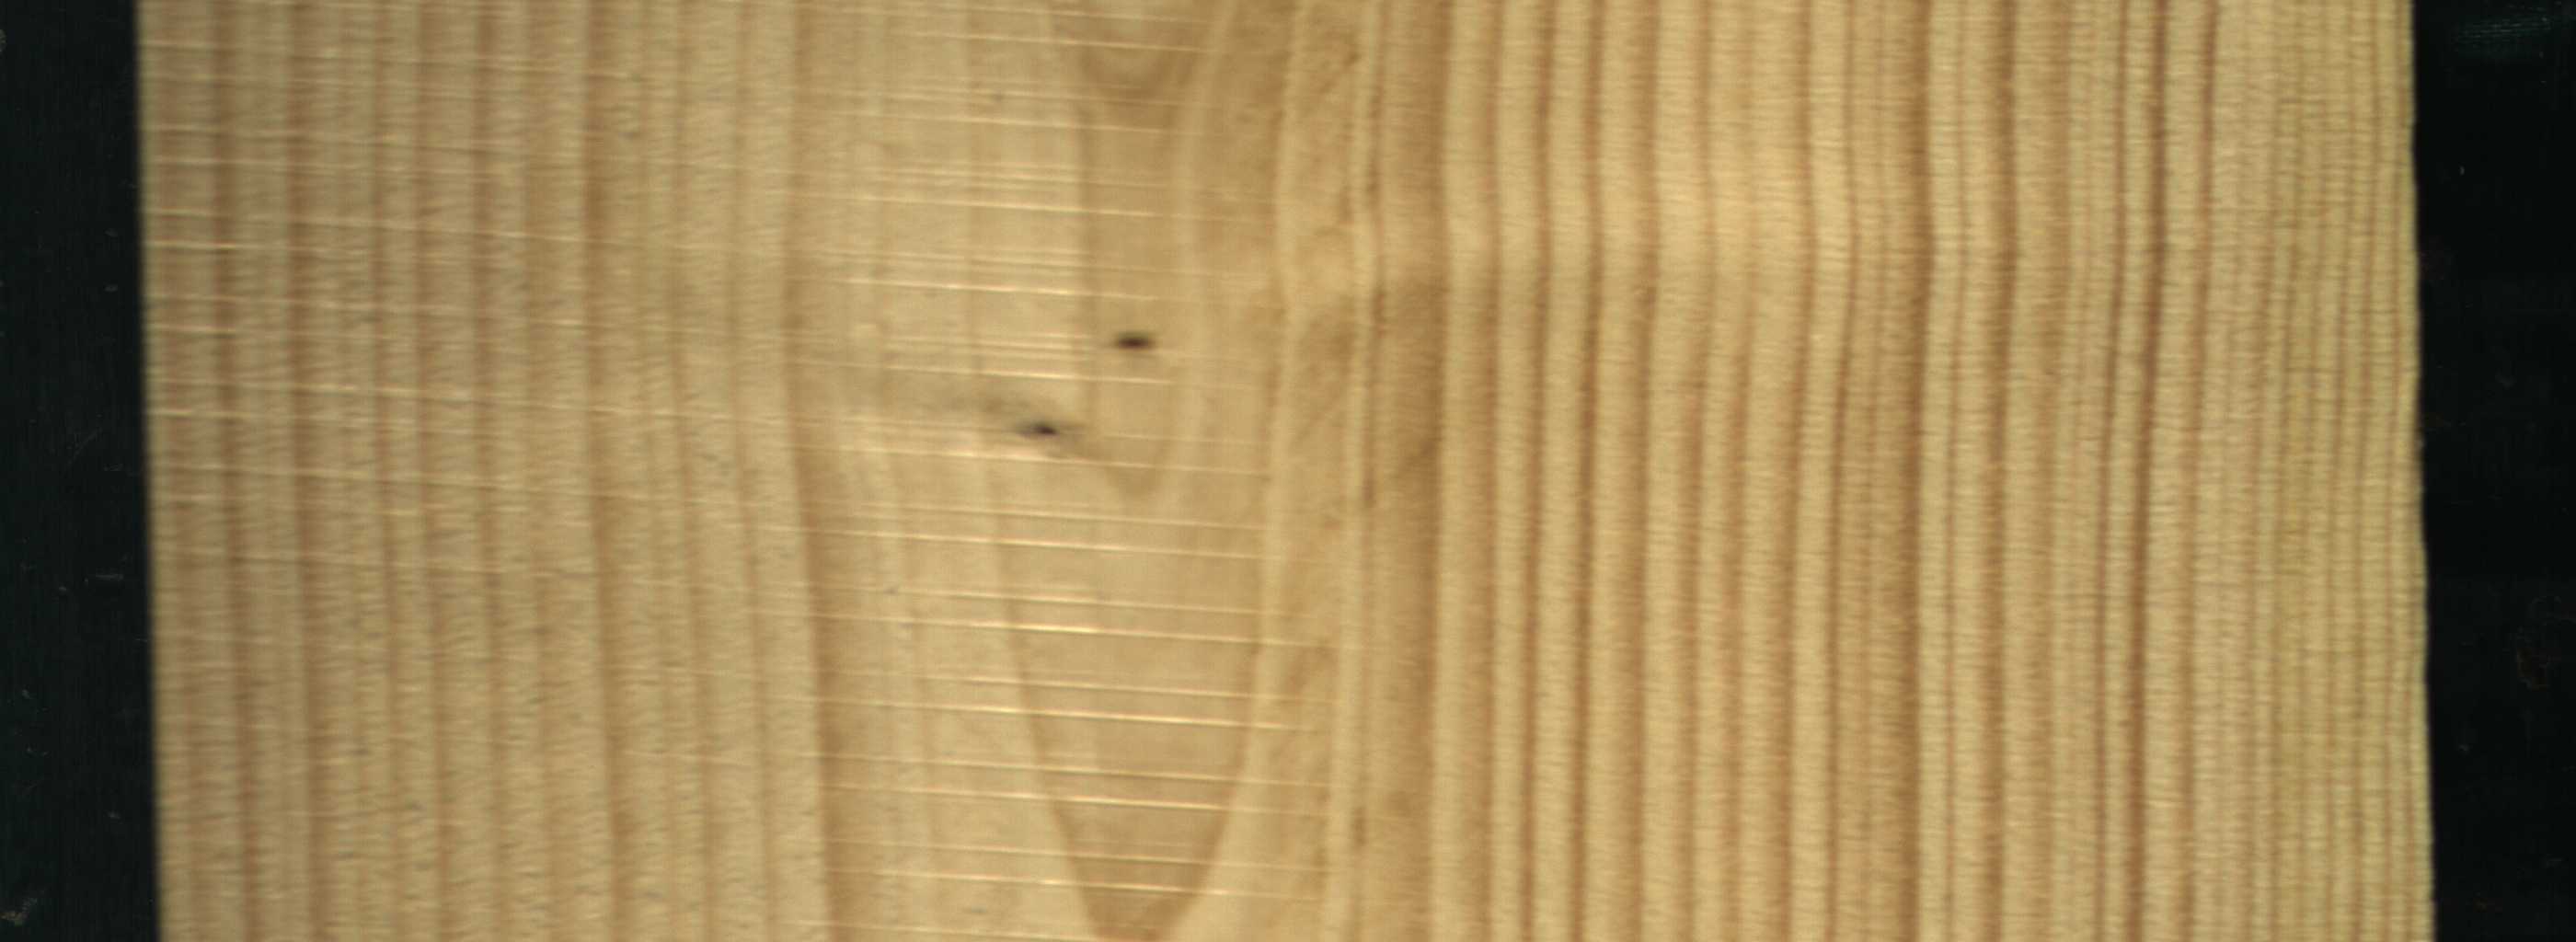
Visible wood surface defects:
Live_Knot
Live_Knot